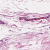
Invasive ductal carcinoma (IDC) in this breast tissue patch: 0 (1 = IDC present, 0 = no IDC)